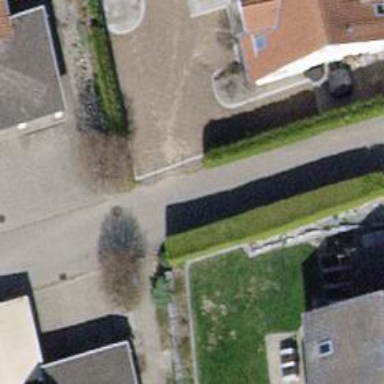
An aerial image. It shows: Hedge acting as barrier.